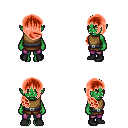
a pixel art fantasy rpg character, female body template, orc, green skin, leather chest armor, magenta pants, red right-swept hairstyle, black shoes, four views (front, back, left, right), 2x2 character sprite sheet, small pixel art, hard edges, no anti-aliasing